Interaction volume radius: 10 \u00c5
Interaction volume height: 15 \u00c5
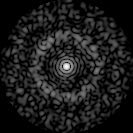
Disorder parameter: 0.8156